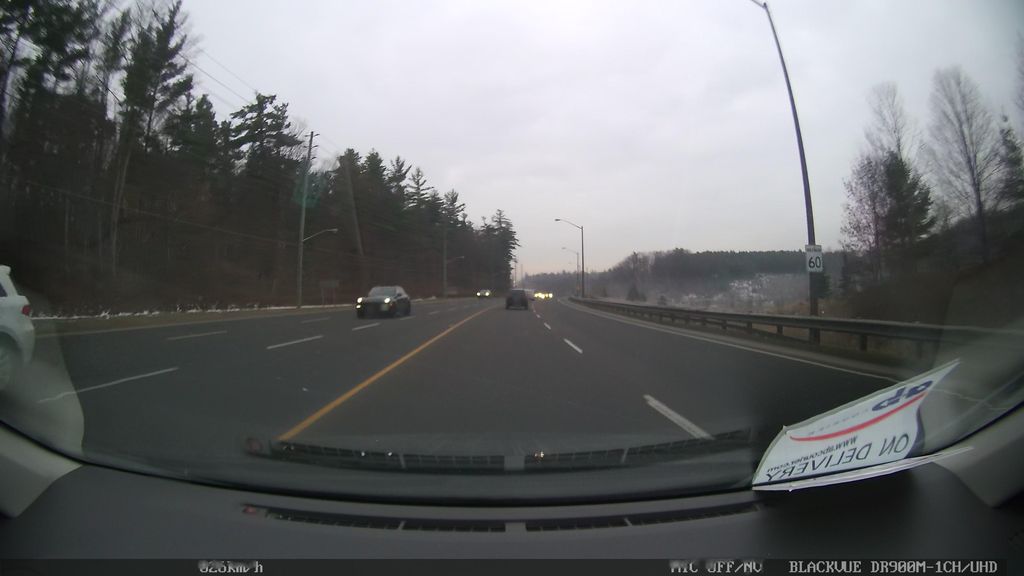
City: toronto